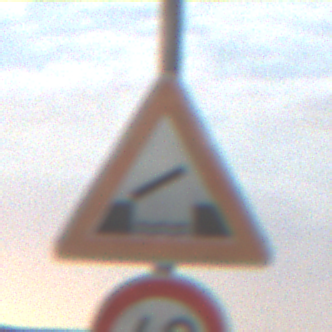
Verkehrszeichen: BeweglicheBruecke
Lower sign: Geschwindigkeit60
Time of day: Night
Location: Outdoor (Nature)
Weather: Overcast
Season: NotSpecified
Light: Artificial